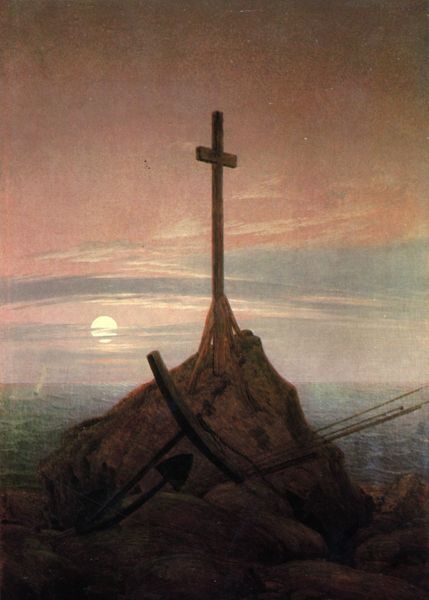
Titel: Kreuz an der Ostsee
Künstler: Caspar David Friedrich
Standort: Berlin
Institution: Staatliche Museen Schloss Charlottenburg
Schlagwörter: berg, blau, dunkel, felsen, gemälde, himmel, meer, wasser, wolken, fluss, gelb, grün, landschaft, sand, see, abend, braun, hell, holz, licht, orange, gras, rot, schleier, wolke, helld, historie, spitze, stein, steine, tod, weit, öl, baumstamm, dämmerung, horizont, hügel, morgen, natur, sonnenaufgang, weite, sonne, rosa, traurig, wald, anhöhe, boot, deutschland, küste, schiff, segel, strand, welle, wellen, nachmittag, fels, gipfel, abendsonne, dunst, nebel, sonnenuntergang, friedrich, romantik, schiffbruch, seile, steg, untergang, aufgang, abendrot, abendstimmung, segler, mond, berlin, kreuz, religion, seil, bergspitze, leinwand, grab, rötlich, kühl, atmosphäre, anker, caspar david friedrich, david, abenddämmerung, christentum, schaufel, spaten, frisch, sonnen, symbolistisch, gipfelkreuz, sturm und drang, schleierwolken, holzkreuz, caspar, schiffsunglück, david friedrich, abendst, ggebirge, landschaft david friedrich, 1900, strum und drang